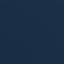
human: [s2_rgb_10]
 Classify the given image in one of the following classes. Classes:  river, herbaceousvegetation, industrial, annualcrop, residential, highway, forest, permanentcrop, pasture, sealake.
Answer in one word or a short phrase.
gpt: SeaLake